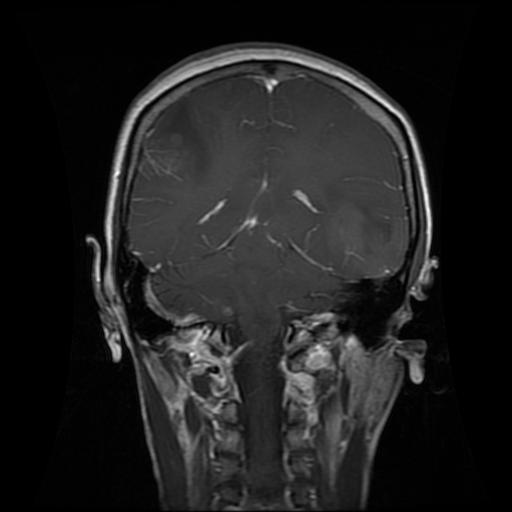
Label: glioma